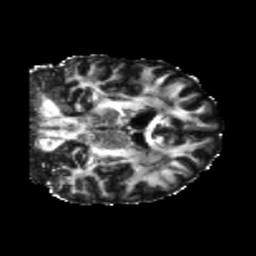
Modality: FA
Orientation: coronal
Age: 42
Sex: male
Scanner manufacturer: siemens
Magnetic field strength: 3 T
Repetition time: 5.25 s
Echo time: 0.08 s